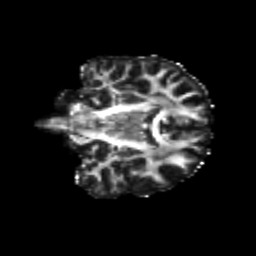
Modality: FA
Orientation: coronal
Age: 30
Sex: male
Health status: healthy
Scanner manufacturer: siemens
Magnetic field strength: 3 T
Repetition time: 8.6 s
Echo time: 0.095 s